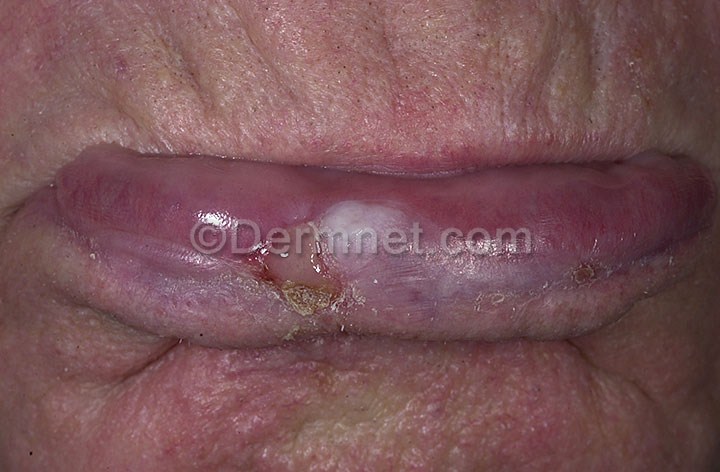
Disease: Actinic Keratosis Basal Cell Carcinoma and other Malignant Lesions